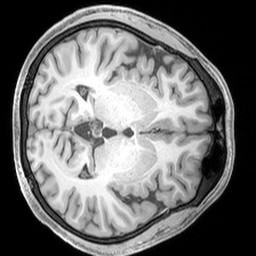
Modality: T1w
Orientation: axial
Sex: male
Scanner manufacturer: siemens
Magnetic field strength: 3 T
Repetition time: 2.3 s
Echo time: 0.00226 s